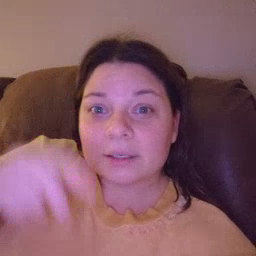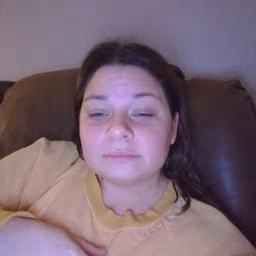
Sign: awake